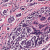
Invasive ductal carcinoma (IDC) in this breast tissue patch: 1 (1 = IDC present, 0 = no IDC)